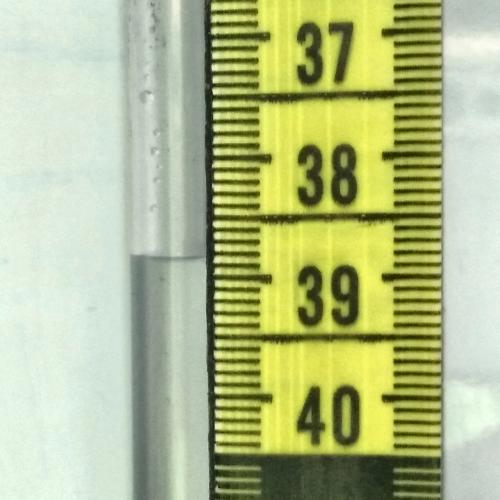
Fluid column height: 38.8 cm